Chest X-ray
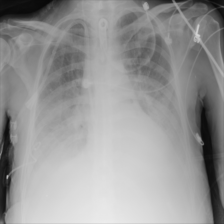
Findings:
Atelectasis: negative
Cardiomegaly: negative
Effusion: positive
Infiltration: negative
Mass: negative
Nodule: negative
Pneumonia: negative
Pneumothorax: negative
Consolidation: negative
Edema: negative
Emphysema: negative
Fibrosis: negative
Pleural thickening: negative
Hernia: negative